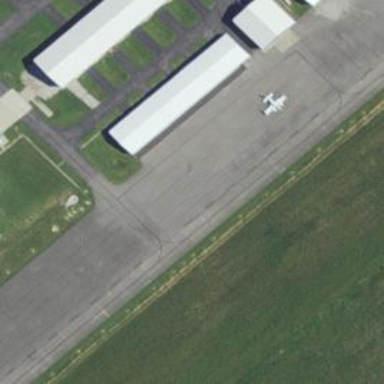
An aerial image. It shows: View of taxiway at the airport.